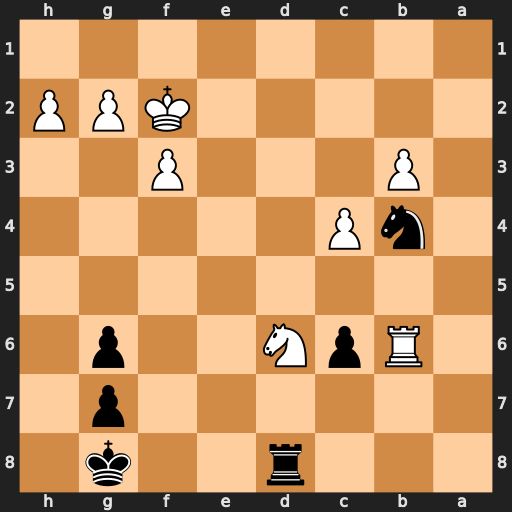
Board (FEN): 3r2k1/6p1/1RpN2p1/8/1nP5/1P3P2/5KPP/8
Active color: b
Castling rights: -
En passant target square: -
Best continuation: Nd3+ Kg3 Rxd6